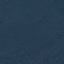
Label: Forest